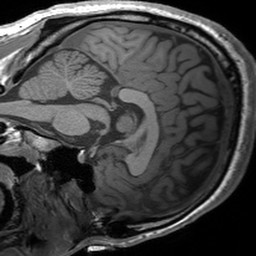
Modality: T1w
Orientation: sagittal
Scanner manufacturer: siemens
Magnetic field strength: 3 T
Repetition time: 1.54 s
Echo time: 0.00234 s